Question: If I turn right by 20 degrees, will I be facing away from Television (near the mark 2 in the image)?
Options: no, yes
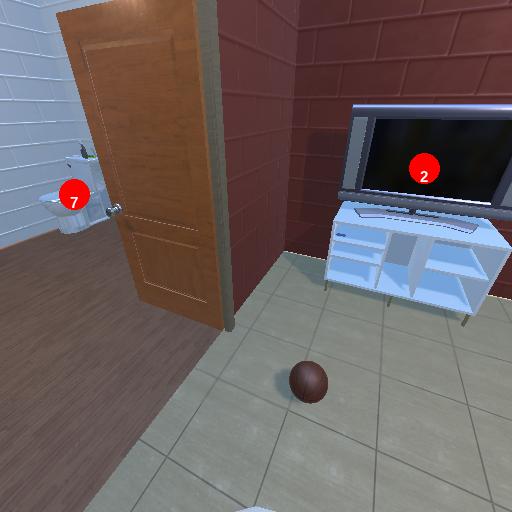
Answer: no